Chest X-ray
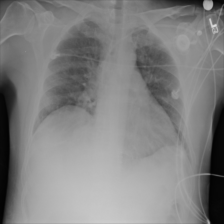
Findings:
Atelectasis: positive
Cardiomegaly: negative
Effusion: negative
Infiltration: negative
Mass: negative
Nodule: negative
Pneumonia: negative
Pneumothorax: negative
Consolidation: negative
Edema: negative
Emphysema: negative
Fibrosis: negative
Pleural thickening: negative
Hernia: negative